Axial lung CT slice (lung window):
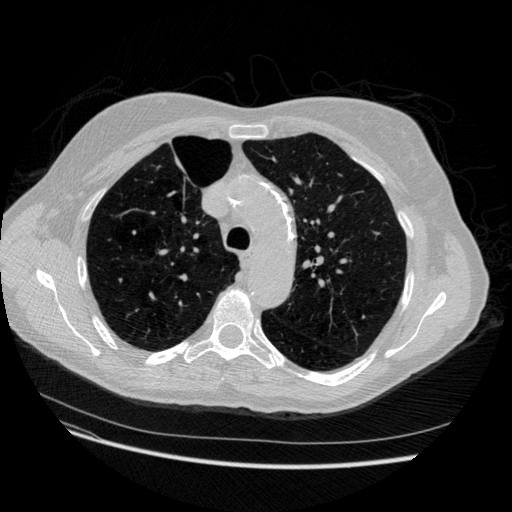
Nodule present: no